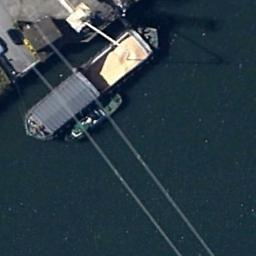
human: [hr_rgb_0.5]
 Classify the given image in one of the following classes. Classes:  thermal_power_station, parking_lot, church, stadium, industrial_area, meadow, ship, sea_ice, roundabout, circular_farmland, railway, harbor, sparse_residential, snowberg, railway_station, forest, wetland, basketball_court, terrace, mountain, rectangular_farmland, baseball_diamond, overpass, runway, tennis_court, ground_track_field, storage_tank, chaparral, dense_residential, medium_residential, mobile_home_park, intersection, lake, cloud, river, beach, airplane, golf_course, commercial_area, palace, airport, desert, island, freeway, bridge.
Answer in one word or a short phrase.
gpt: ship